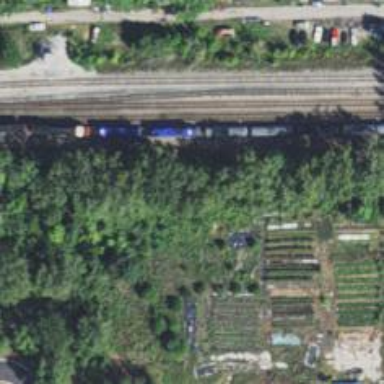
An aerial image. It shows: Railway track.